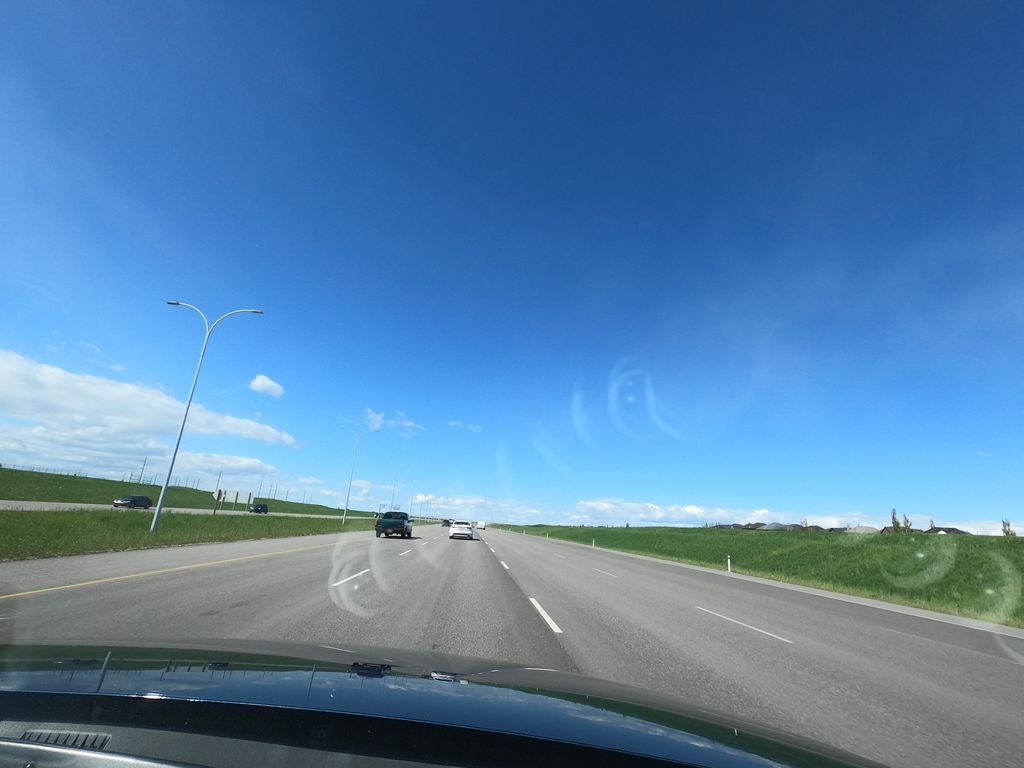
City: calgary